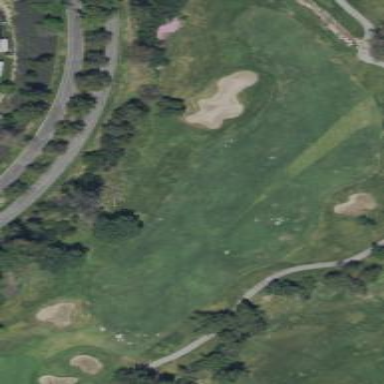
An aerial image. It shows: Golf fairway surrounded by grass.